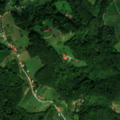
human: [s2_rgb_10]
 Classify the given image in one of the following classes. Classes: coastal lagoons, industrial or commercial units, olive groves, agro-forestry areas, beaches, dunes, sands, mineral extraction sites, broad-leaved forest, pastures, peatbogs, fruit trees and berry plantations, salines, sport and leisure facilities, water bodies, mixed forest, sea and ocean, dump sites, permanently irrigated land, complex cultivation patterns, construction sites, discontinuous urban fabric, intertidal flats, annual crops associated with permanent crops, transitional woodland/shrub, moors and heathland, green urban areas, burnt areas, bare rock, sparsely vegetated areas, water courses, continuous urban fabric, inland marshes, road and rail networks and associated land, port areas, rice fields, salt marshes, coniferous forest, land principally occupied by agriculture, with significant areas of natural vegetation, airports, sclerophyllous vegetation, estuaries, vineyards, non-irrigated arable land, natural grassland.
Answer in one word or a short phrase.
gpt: vineyards, pastures, broad-leaved forest